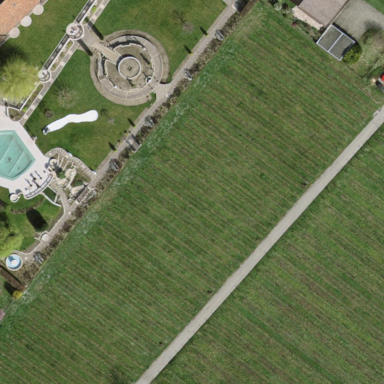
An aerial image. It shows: Vineyard with grape crops.